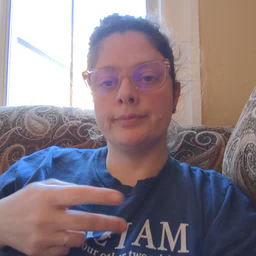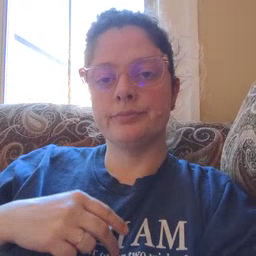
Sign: thirsty